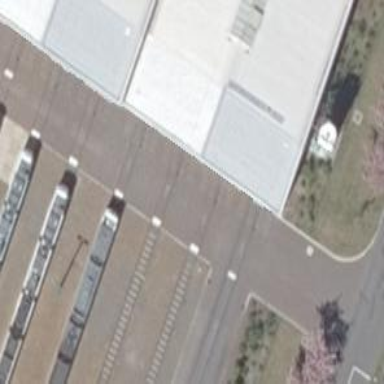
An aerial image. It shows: Tram railway yard with electrified contact lines.